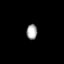
Tissue: lung
Cell type: Endothelial cells
Senescence score: 0.6248
Nuclear area (px): 163
Mean DAPI intensity: 161.258